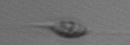
Label: flagellate